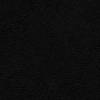
Atmospheric dust classification: not_dusty